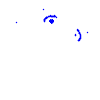
Particle: kaon